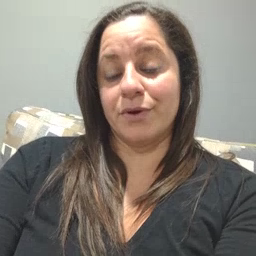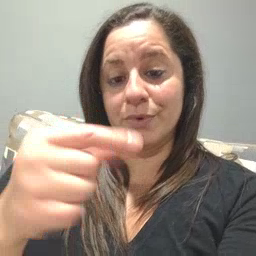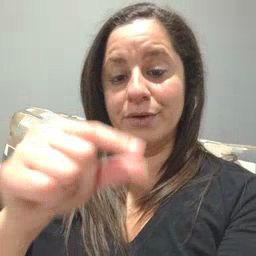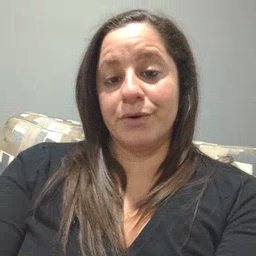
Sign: green